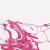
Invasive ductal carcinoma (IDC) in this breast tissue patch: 0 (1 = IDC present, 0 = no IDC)